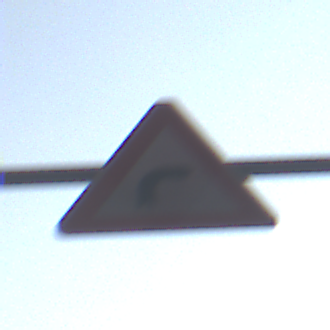
Verkehrszeichen: KurveRechts
Umgebung: Outdoor, Urban
Tageszeit: MorningAfternoon
Wetter: Clear
Licht: Natural
Jahreszeit: NotSpecified
Kontrast: MediumContrast